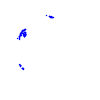
Particle: kaon